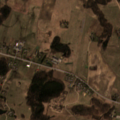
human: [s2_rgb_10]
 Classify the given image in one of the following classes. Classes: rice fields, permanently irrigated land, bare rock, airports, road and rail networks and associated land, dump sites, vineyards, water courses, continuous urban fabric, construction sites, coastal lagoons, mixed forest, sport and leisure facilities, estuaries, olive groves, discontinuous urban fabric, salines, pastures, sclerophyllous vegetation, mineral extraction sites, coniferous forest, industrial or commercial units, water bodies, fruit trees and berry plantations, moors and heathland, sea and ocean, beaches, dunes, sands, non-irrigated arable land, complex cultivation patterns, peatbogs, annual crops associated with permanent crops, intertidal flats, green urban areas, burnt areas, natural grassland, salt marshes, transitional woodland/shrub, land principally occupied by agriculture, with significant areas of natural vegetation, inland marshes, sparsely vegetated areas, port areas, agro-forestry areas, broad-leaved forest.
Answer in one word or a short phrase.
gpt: discontinuous urban fabric, pastures, complex cultivation patterns, land principally occupied by agriculture, with significant areas of natural vegetation, mixed forest, water bodies